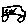
Label: car